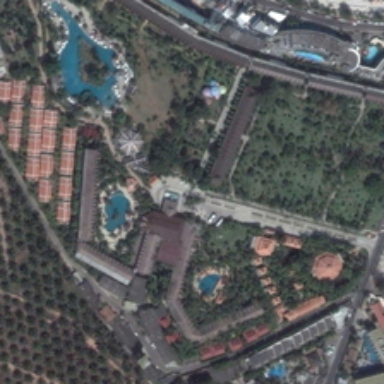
Blue, red and orange buildings are on the side of the road .